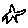
Label: star